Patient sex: M
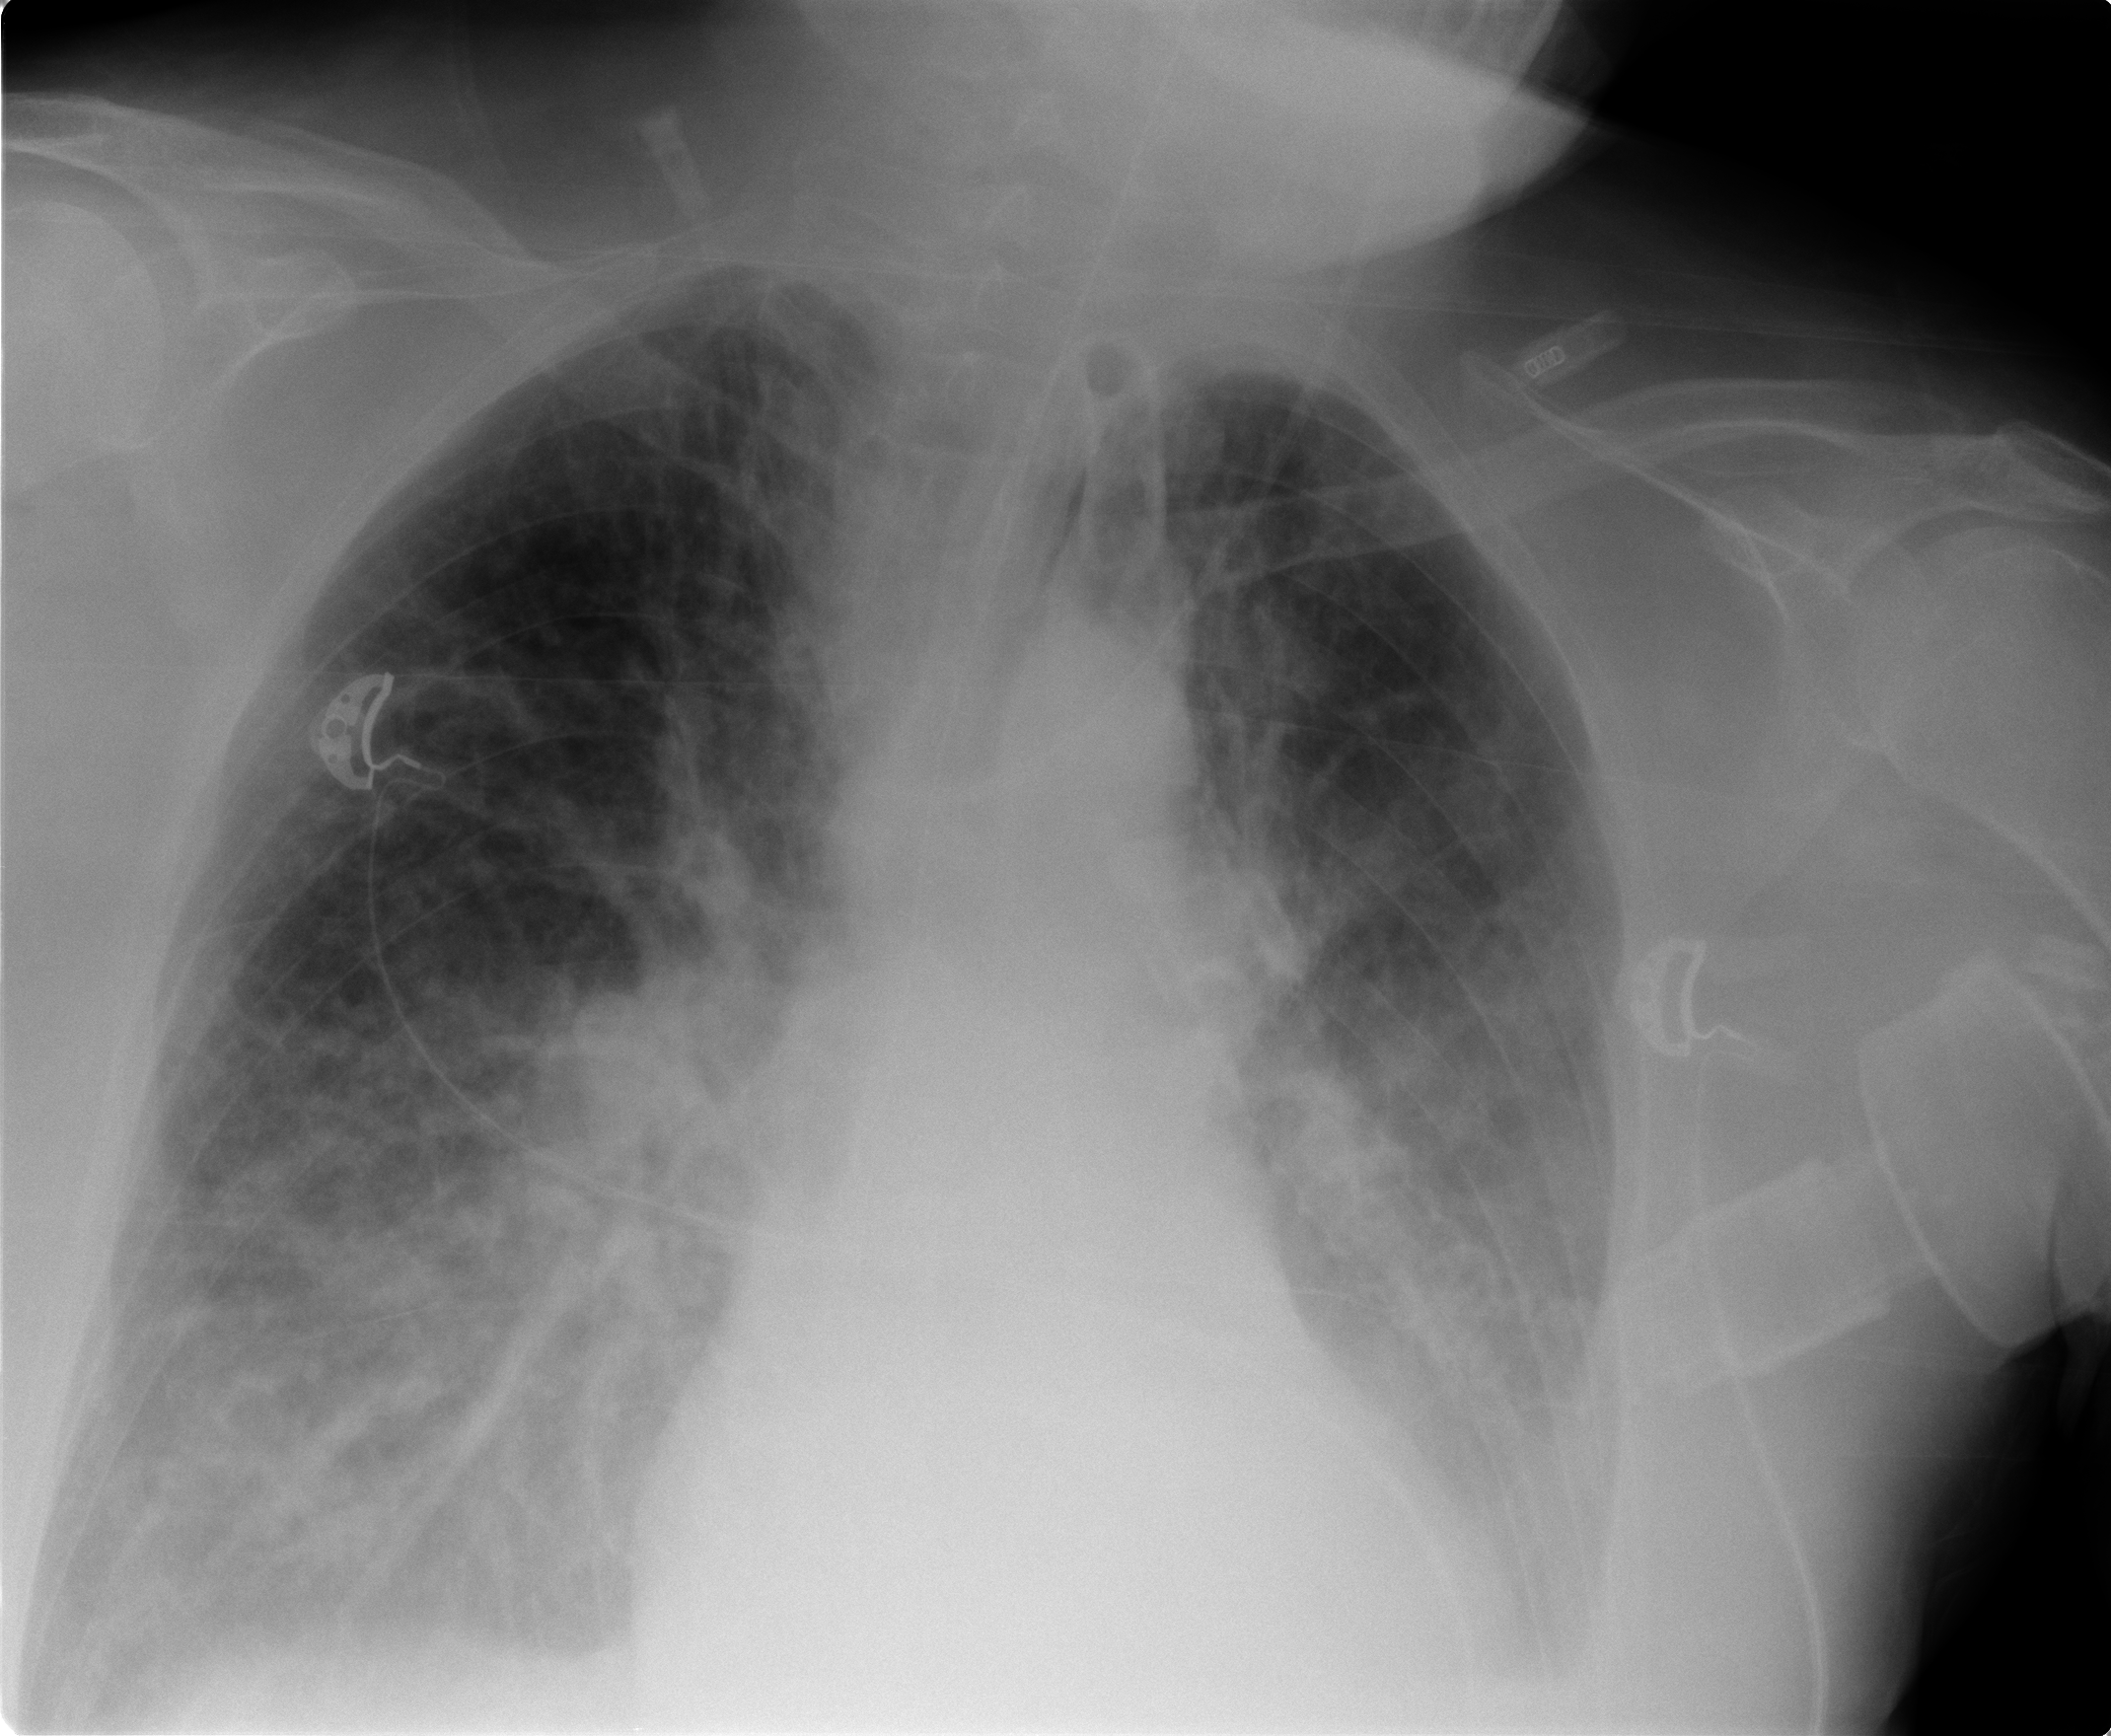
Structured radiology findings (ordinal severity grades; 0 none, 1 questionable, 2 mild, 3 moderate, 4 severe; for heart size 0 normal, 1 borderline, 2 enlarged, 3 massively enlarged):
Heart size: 2
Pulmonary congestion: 2
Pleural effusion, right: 2
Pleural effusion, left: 2
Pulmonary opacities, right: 3
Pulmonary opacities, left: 3
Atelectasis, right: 3
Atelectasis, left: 2